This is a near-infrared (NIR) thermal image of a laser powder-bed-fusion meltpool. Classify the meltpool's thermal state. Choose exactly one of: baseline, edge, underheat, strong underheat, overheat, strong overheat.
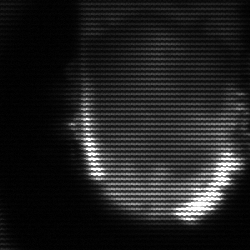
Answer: baseline